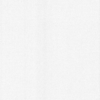
Label: dusty